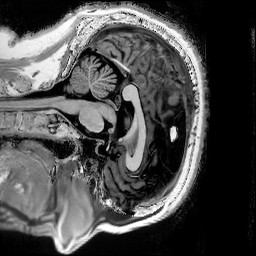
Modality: T1w
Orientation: sagittal
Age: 55
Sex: male
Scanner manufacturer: siemens
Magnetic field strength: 3 T
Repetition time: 5 s
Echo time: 0.00298 s